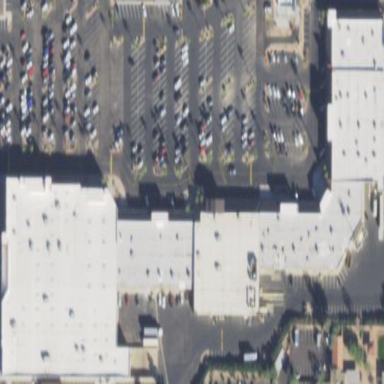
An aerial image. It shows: Retail building.